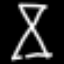
Label: hourglass